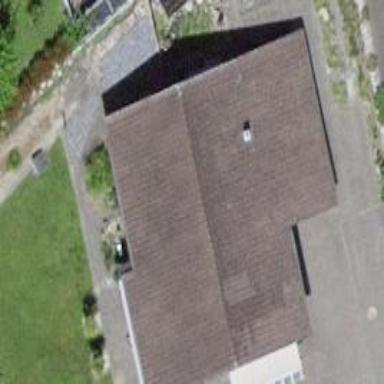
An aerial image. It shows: Detached building with gabled roof.